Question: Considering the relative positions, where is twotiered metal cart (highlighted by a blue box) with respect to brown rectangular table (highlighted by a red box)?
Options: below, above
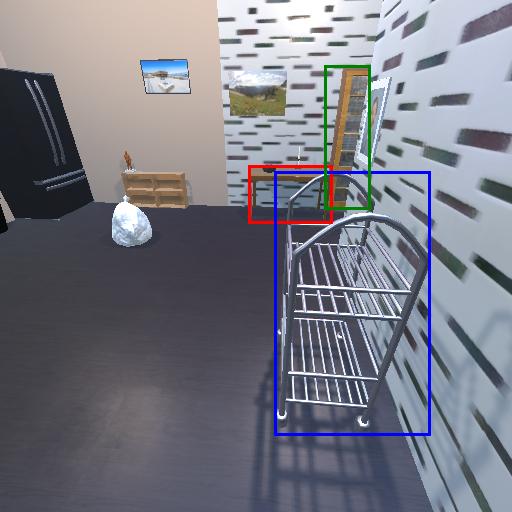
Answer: below